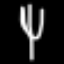
Label: fork